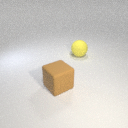
large yellow rubber sphere behind large brown rubber cube